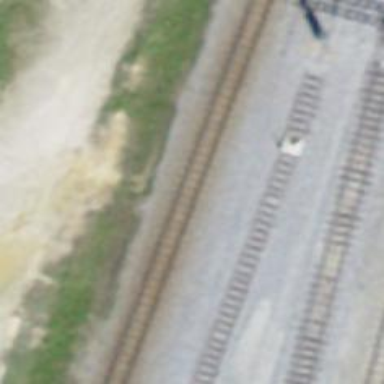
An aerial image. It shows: Narrow gauge railway siding with one track. The railway line is electrified with contact line.